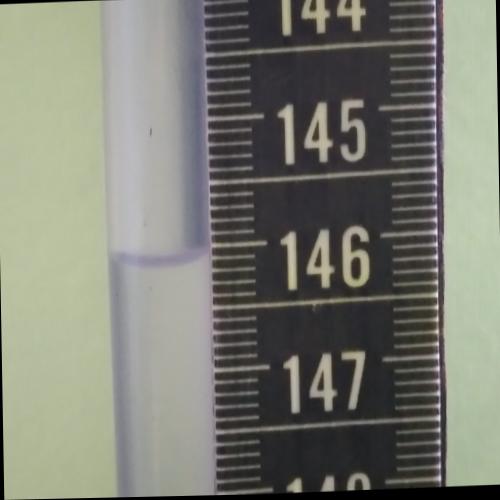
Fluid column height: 146.1 cm